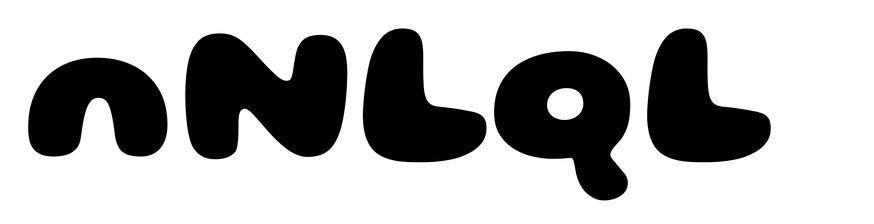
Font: Gluten_ExtraBold